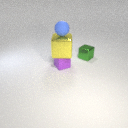
small green metal cube behind small purple rubber cube